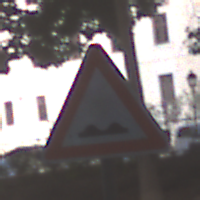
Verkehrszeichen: UnebeneFahrbahn
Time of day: MorningAfternoon
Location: Outdoor (Suburban)
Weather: PartlyCloudy
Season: NotSpecified
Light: Natural